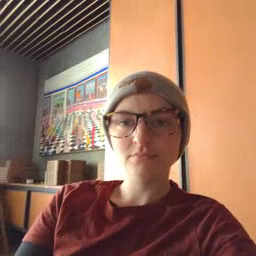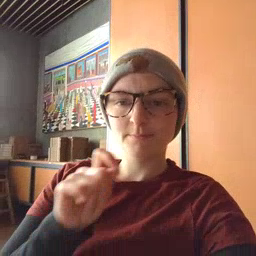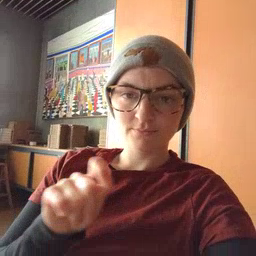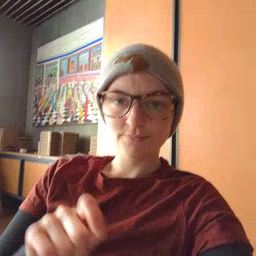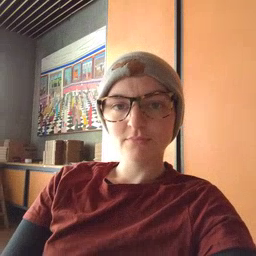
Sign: pencil